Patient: sex F, age 73
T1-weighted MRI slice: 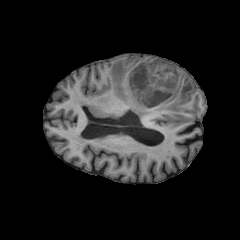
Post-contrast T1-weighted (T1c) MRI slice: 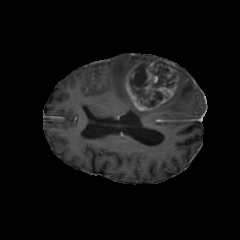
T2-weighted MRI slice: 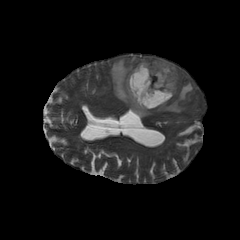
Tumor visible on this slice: yes
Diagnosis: Glioblastoma, IDH-wildtype
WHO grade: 4